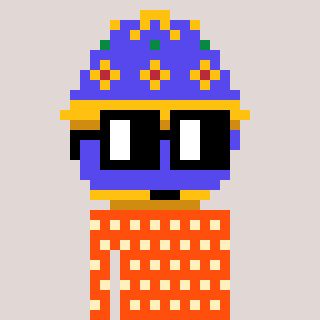
a pixel art character with square black glasses, a faberge-shaped head and a orange-colored body on a warm background